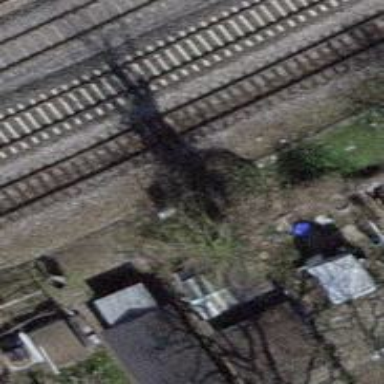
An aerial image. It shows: Railway track.